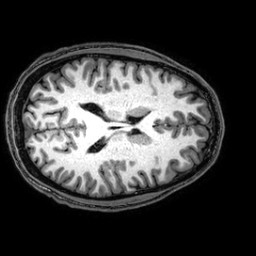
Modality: T1w
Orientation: axial
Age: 24
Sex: male